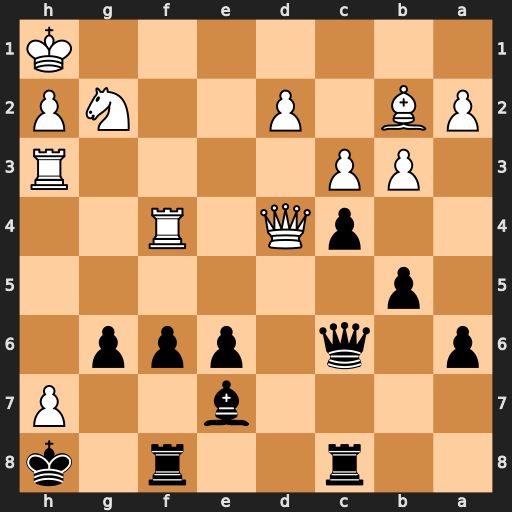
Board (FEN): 2r2r1k/4b2P/p1q1ppp1/1p6/2pQ1R2/1PP4R/PB1P2NP/7K
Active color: b
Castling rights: -
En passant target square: -
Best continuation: e5 Qe4 exf4 Qxc6 Rxc6